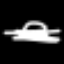
Label: mushroom